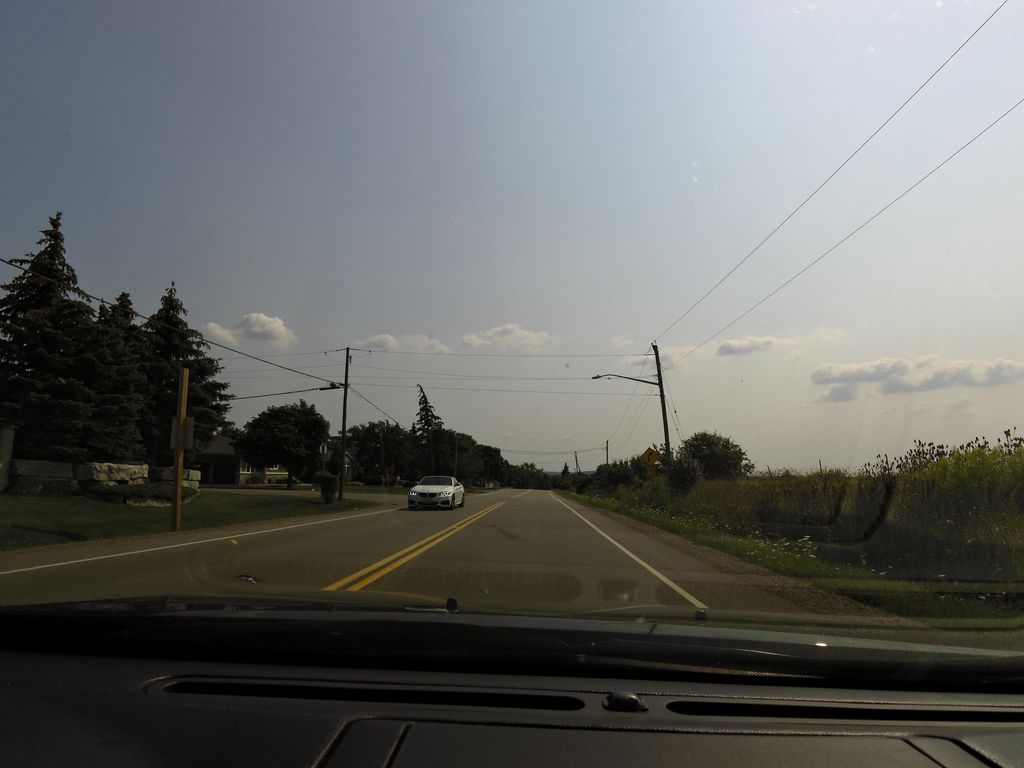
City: hamilton